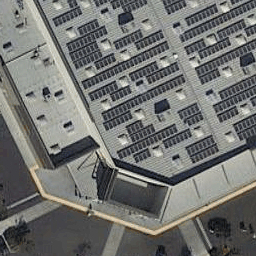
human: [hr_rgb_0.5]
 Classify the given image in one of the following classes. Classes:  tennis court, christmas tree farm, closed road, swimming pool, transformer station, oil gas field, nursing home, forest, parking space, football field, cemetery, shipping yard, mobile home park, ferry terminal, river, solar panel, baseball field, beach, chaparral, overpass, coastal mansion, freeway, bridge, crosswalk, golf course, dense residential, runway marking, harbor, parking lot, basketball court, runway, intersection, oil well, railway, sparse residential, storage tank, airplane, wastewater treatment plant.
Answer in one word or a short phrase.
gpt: solar panel